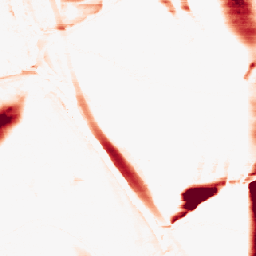
Category: morphological
Decomposition family: morphological_rect
Decomposition parameters: operation: opening
width: 50
height: 3
Upsampling method: area
Upsampling parameters: scale: 8
Upsampling scale: 8